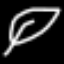
Label: leaf